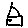
Label: house